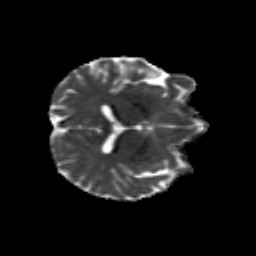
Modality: MD
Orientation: axial
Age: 34
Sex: male
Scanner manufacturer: siemens
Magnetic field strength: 3 T
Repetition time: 8.8 s
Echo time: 0.085 s